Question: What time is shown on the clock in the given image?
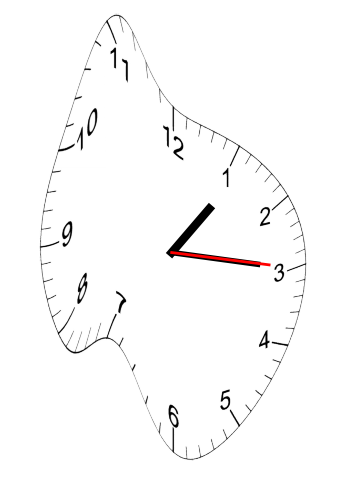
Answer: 01:15:15